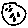
Label: moon